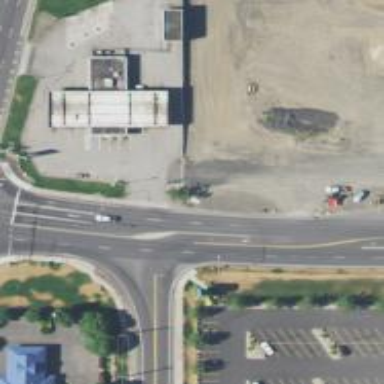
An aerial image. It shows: Secondary link road with asphalt surface.